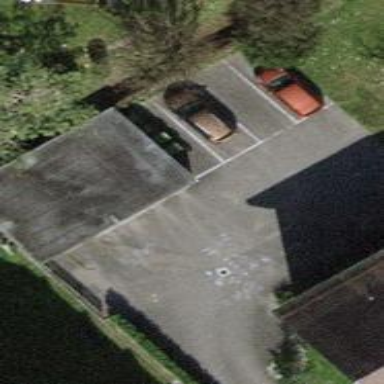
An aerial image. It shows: Street side parking area.